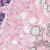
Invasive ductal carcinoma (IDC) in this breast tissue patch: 0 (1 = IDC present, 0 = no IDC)